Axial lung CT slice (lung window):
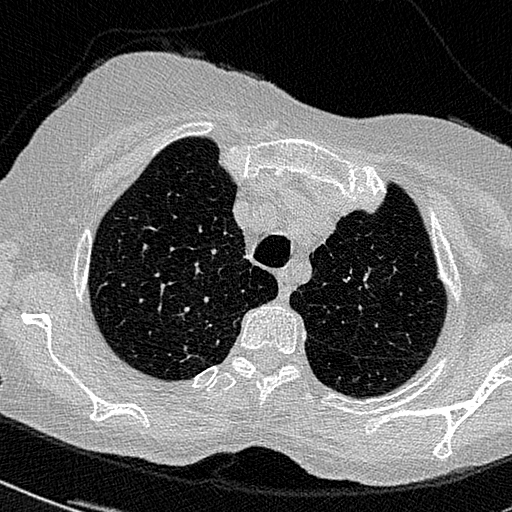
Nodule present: no